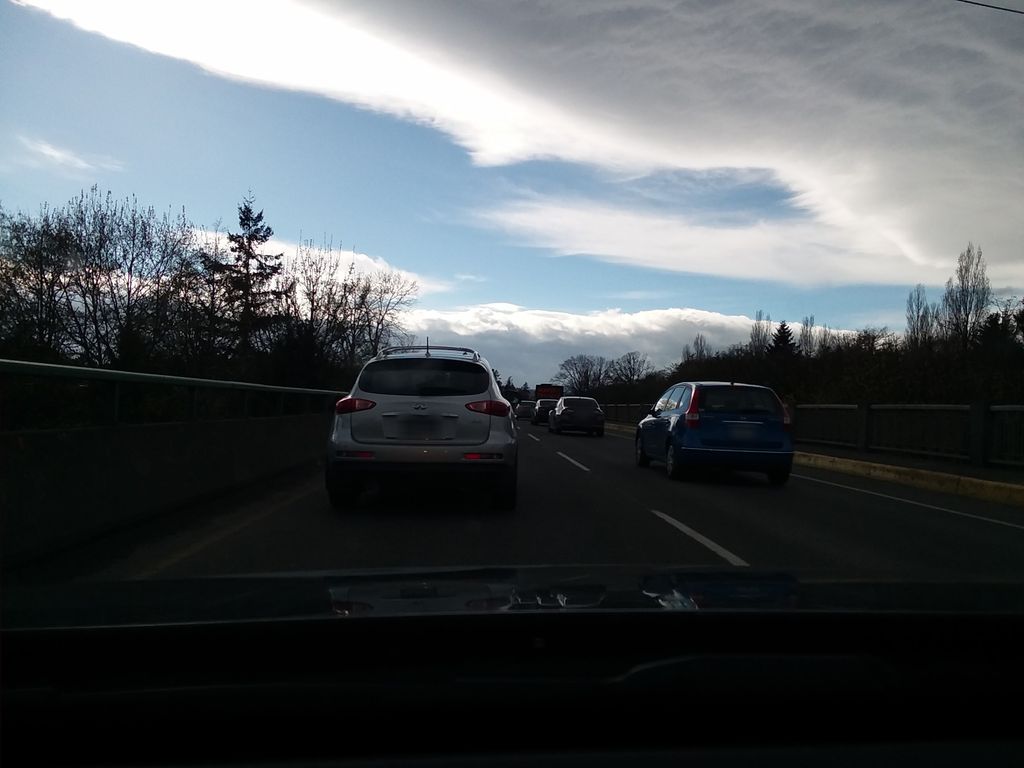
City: victoria